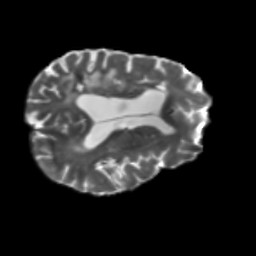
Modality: T2w
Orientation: axial
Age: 64
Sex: male
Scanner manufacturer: siemens
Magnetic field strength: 3 T
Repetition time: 5.25 s
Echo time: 0.08 s